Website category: movie
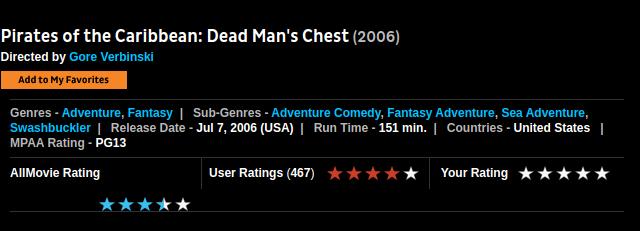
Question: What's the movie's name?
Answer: Pirates of the Caribbean: Dead Man's Chest

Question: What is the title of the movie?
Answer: Pirates of the Caribbean: Dead Man's Chest

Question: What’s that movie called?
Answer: Pirates of the Caribbean: Dead Man's Chest

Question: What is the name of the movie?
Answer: Pirates of the Caribbean: Dead Man's Chest

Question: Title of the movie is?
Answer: Pirates of the Caribbean: Dead Man's Chest

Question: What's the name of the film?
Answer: Pirates of the Caribbean: Dead Man's Chest

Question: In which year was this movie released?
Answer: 2006

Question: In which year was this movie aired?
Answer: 2006

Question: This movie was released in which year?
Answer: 2006

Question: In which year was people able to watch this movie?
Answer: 2006

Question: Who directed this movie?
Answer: Gore Verbinski

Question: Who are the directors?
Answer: Gore Verbinski

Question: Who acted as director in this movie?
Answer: Gore Verbinski

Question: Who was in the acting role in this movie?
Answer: Gore Verbinski

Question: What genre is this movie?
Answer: Adventure , Fantasy

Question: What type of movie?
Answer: Adventure , Fantasy

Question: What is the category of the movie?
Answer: Adventure , Fantasy

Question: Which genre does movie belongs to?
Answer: Adventure , Fantasy

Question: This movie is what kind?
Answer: Adventure , Fantasy

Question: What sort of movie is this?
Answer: Adventure , Fantasy

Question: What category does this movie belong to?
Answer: Adventure , Fantasy

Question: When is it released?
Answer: Jul 7, 2006 (USA)

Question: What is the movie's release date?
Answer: Jul 7, 2006 (USA)

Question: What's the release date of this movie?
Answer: Jul 7, 2006 (USA)

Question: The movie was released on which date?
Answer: Jul 7, 2006 (USA)

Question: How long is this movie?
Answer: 151 min.

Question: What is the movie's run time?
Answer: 151 min.

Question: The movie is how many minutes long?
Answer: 151 min.

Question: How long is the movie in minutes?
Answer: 151 min.

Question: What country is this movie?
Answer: United States

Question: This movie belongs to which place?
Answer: United States

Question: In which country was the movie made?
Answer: United States

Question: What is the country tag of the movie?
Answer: United States

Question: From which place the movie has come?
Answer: United States